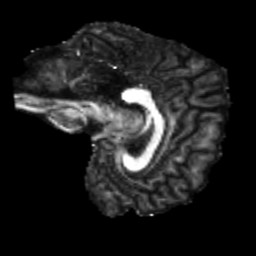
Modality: FA
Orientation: sagittal
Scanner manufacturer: siemens
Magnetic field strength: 3 T
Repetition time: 4 s
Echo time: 0.0594 s